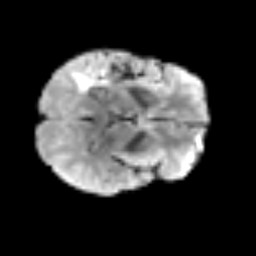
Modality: T2w
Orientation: axial
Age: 54
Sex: male
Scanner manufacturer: siemens
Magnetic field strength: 3 T
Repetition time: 3.2 s
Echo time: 0.081 s